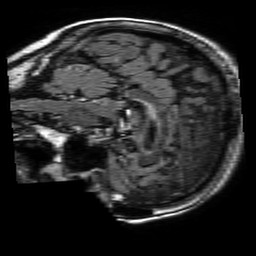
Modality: FLAIR
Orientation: sagittal
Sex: female
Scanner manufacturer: philips
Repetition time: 11 s
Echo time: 0.125 s